Aerial crown-view tile of a tropical tree (Barro Colorado Island, Panama), acquired 20250512:
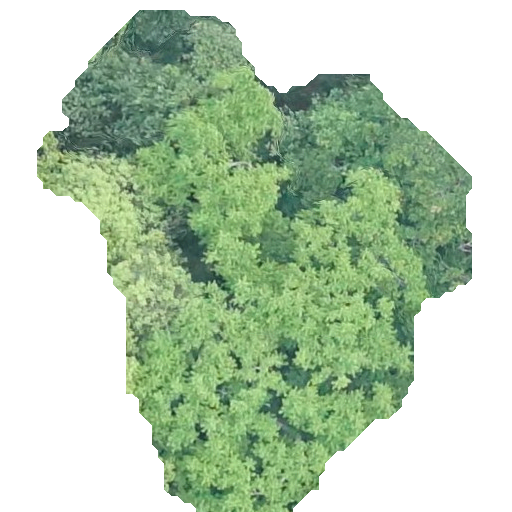
Species: Spondias mombin
GBIF accepted scientific name: Spondias mombin
Crown area: 204.844 m²